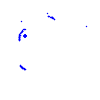
Particle: kaon